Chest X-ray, PA view. Patient: 68 years old, sex M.
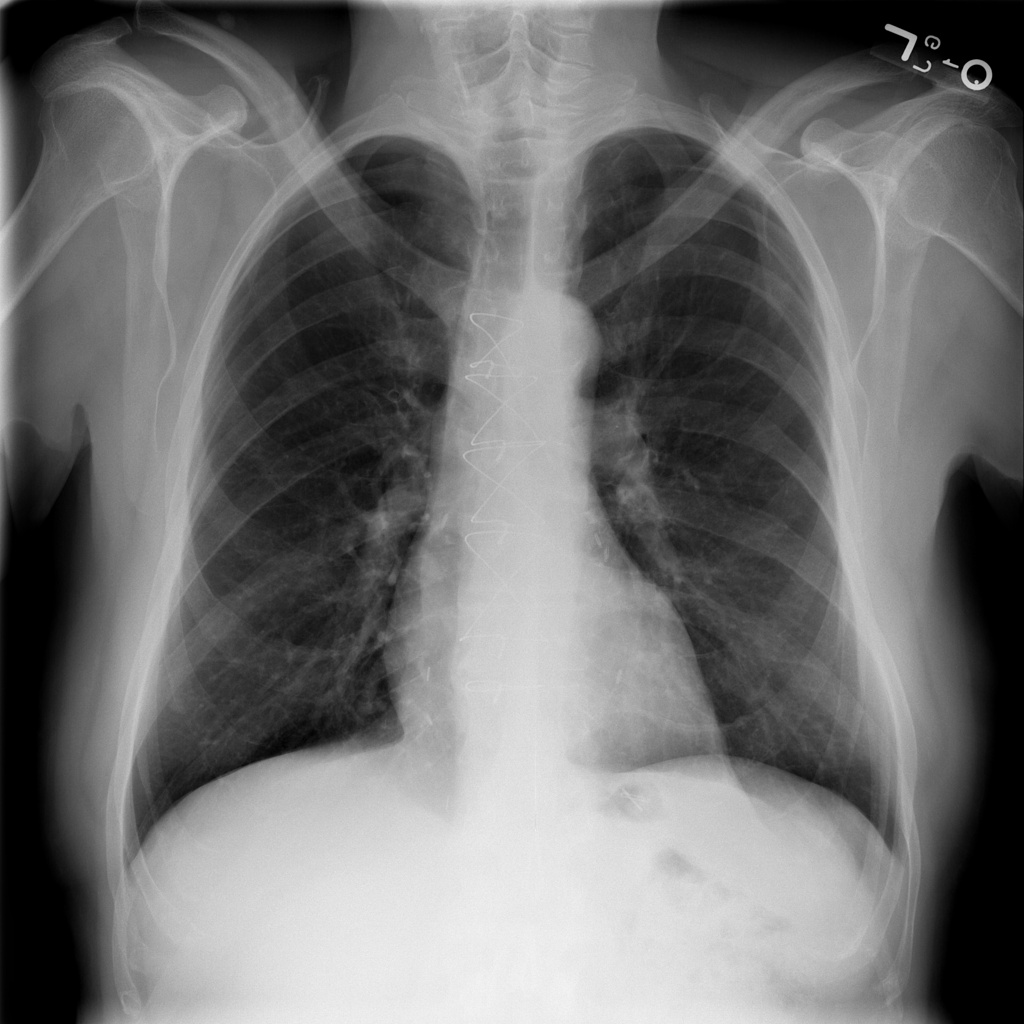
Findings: No Finding